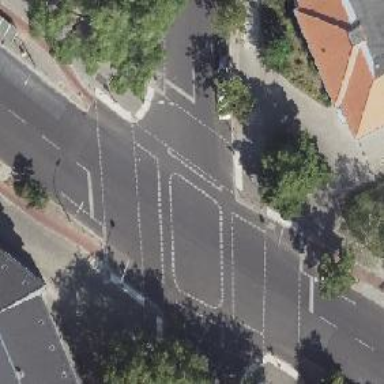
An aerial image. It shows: Crossing with traffic signals.